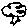
Label: tree